【题型】选择题　【知识点】函数　【难度】medium
已知函数$f(x)=A\sin(\omega x+\varphi)\left(A>0,\omega>0,|\varphi|<\dfrac{\pi}{2}\right)$的部分图象如图所示，则下列说法正确的是 (\quad)

\noindent A. $f(x)$在区间$\left[-\dfrac{\pi}{2},0\right]$上单调递增\\
B. 点$\left(-\dfrac{5\pi}{6},0\right)$是$f(x)$图象的一个对称中心\\
C. 若$x\in\left[-\dfrac{\pi}{2},0\right]$，则$f(x)$的值域为$\left[-\dfrac{\sqrt{3}}{2},\dfrac{\sqrt{3}}{2}\right]$\\
D. $f(x)$的图象可以由$y=\cos2x$的图象向右平移$\dfrac{\pi}{12}$个单位长度得到
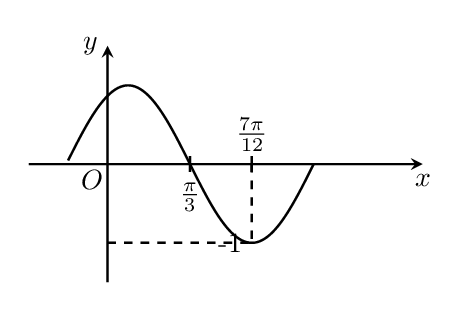
【解答】
\noindent \textbf{【答案】}D

\noindent \textbf{【难度】}0.65

\noindent \textbf{【知识点】}由图象确定正（余）弦型函数解析式、求含$\sin x$(型)函数的值域和最值、求正弦（型）函数的对称轴及对称中心、求$\sin x$型三角函数的单调性

\noindent \textbf{【详解】}设函数$f(x)$的最小正周期为$T$，
由题图及五点作图法得$A=1$，$\dfrac{7\pi}{12}-\dfrac{\pi}{3}=\dfrac{T}{4}$，则$T=\pi$，又$\omega>0$，
所以$\omega=\dfrac{2\pi}{T}=\dfrac{2\pi}{\pi}=2$，所以$f(x)=\sin(2x+\varphi)$，
又$f\left(\dfrac{7\pi}{12}\right)=-1$，即$\sin\left(2\times\dfrac{7\pi}{12}+\varphi\right)=-1$，又$|\varphi|<\dfrac{\pi}{2}$，则$\varphi=\dfrac{\pi}{3}$，故$f(x)=\sin\left(2x+\dfrac{\pi}{3}\right)$.

\noindent 对于C，当$-\dfrac{\pi}{2}\leq x\leq0$时，$-\dfrac{2\pi}{3}\leq2x+\dfrac{\pi}{3}\leq\dfrac{\pi}{3}$，$\therefore f(x)$的值域为$\left[-1,\dfrac{\sqrt{3}}{2}\right]$，故C错误；

\noindent 对于A，由$\left[-\dfrac{2\pi}{3},\dfrac{\pi}{3}\right]\not\subset\left[-\dfrac{\pi}{2},\dfrac{\pi}{2}\right]$知$f(x)$在$\left[-\dfrac{\pi}{2},0\right]$上不单调递增，故A错误；

\noindent 对于B，由$f\left(-\dfrac{5\pi}{6}\right)=\sin\left(-\dfrac{5\pi}{3}+\dfrac{\pi}{3}\right)=\dfrac{\sqrt{3}}{2}\neq0$，故B错误；

\noindent 对于D，$y=\cos2x=\sin\left(2x+\dfrac{\pi}{2}\right)$，将函数$y=\cos2x$的图象向右平移$\dfrac{\pi}{12}$个单位长度得到
\(
y=\sin\left[2\left(x-\dfrac{\pi}{12}\right)+\dfrac{\pi}{2}\right]=\sin\left(2x+\dfrac{\pi}{3}\right)
\)
的图象，故D正确.